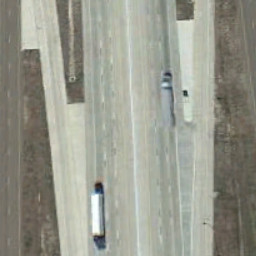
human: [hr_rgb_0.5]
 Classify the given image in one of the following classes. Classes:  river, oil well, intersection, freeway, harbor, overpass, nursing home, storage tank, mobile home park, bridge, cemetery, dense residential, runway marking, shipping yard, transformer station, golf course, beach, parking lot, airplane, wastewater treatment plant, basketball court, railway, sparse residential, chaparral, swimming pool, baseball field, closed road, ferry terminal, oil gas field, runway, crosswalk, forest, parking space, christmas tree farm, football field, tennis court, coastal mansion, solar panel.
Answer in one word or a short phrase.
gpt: freeway